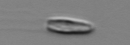
Label: Chrysochromulina